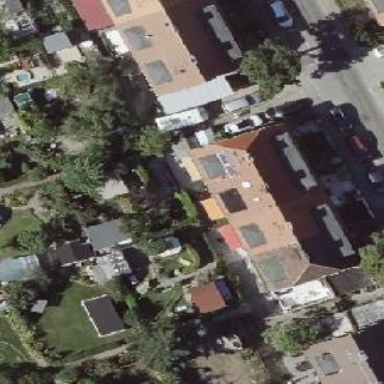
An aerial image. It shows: Half-hipped roof terrace building.